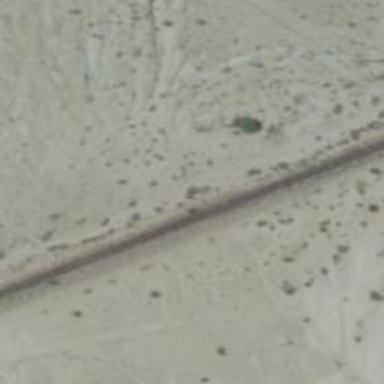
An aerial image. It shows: Disused railway.